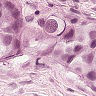
Metastatic tissue present: yes